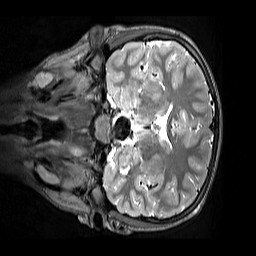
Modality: T2w
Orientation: coronal
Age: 12
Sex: male
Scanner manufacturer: siemens
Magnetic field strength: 3 T
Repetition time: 3.2 s
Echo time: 0.408 s